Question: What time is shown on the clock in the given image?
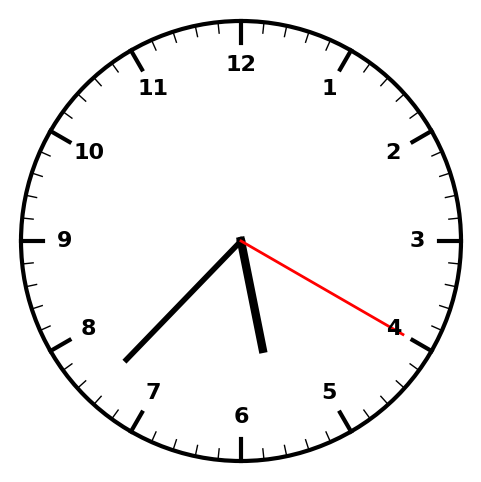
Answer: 05:37:20